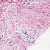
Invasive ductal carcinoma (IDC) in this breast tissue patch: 1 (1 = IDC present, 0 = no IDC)